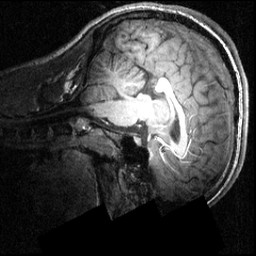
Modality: T1w
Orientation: sagittal
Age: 19
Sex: male
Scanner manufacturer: siemens
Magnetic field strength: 3.951 T
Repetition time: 1.5 s
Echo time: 0.00335 s